Aerial crown-view tile of a tropical tree (Barro Colorado Island, Panama), acquired 20241014:
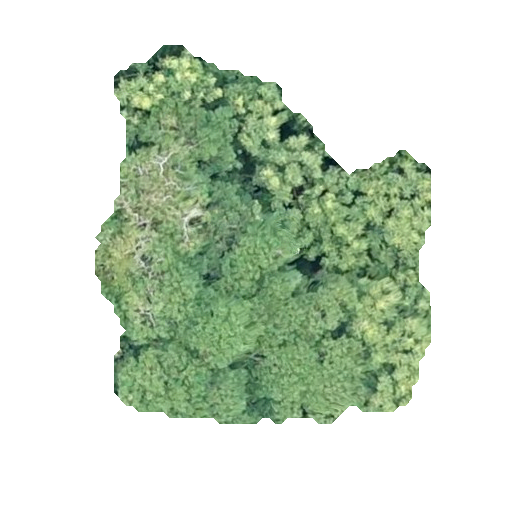
Species: Hura crepitans
GBIF accepted scientific name: Hura crepitans
Crown area: 148.1 m²